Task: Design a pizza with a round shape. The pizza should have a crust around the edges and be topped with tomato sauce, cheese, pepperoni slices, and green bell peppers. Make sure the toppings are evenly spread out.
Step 136:
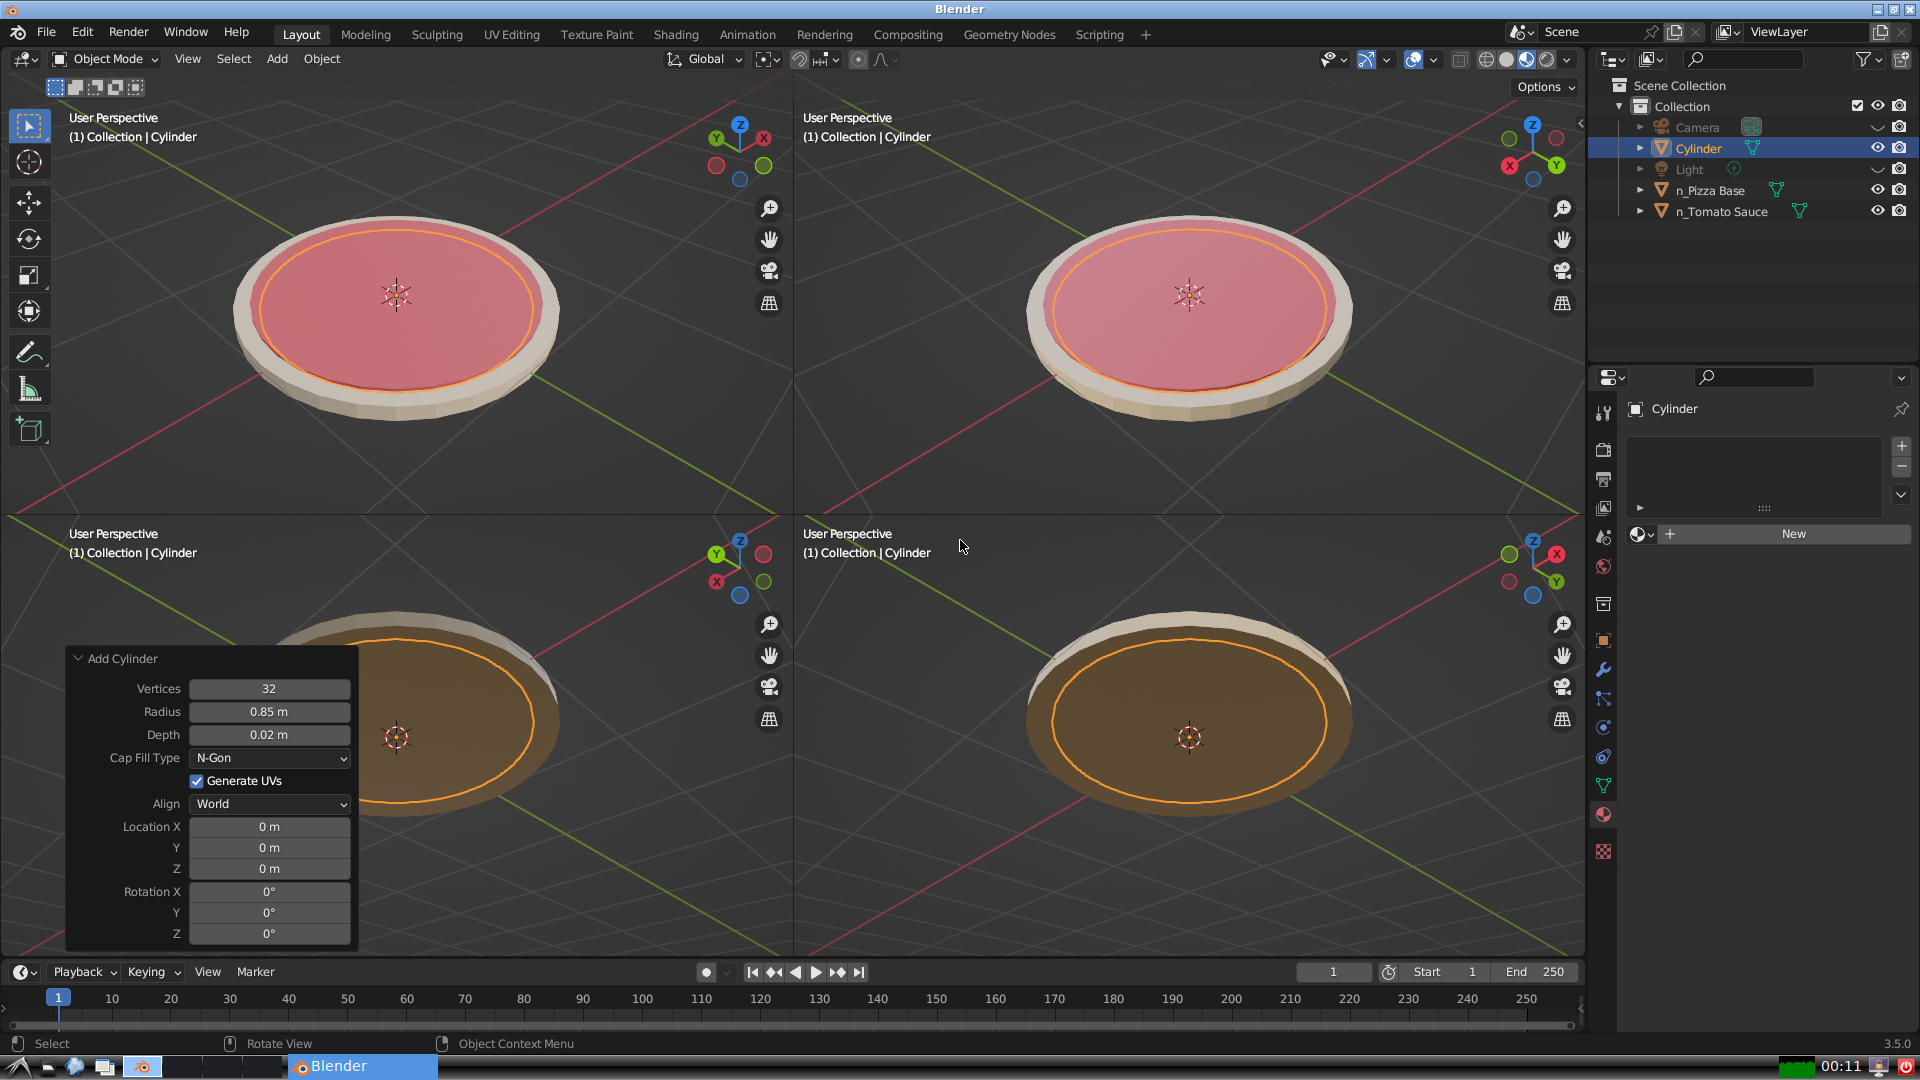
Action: {"key_press": ['Ctrl, Home']}